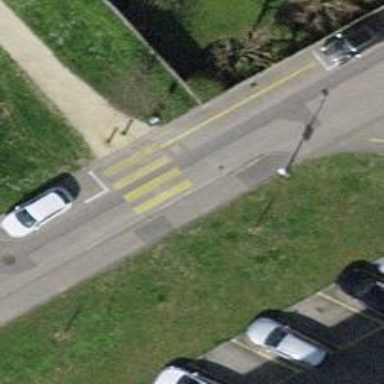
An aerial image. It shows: Footway crossing with marked asphalt surface.